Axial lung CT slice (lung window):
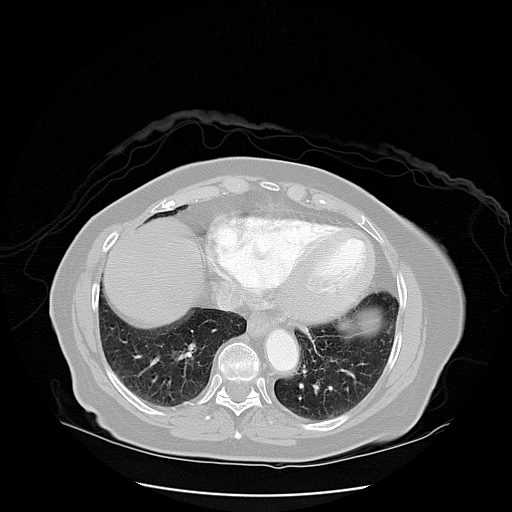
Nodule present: no